Interaction volume radius: 5 \u00c5
Interaction volume height: 20 \u00c5
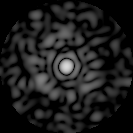
Disorder parameter: 0.799